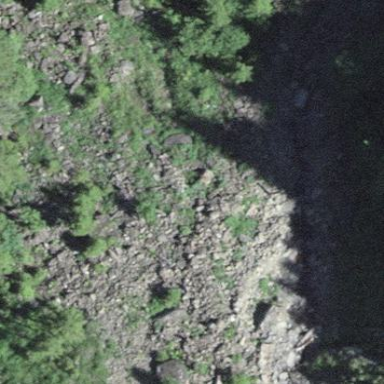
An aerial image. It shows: Natural scree.